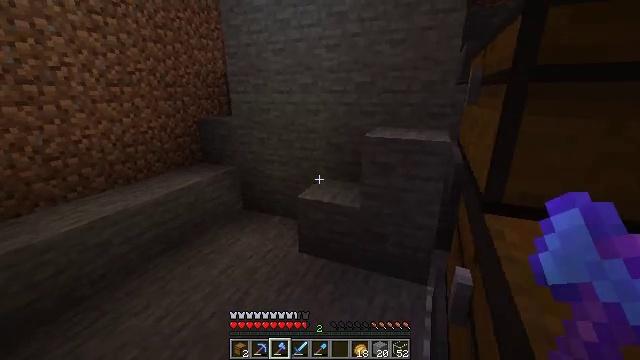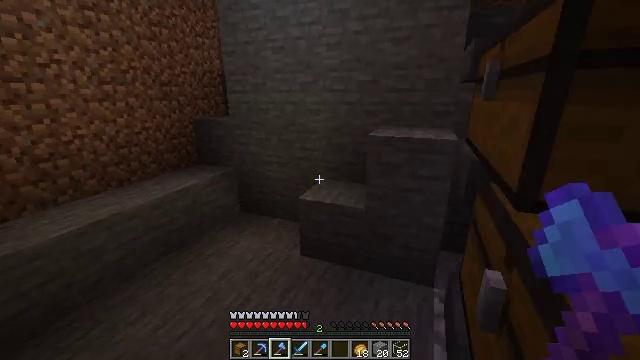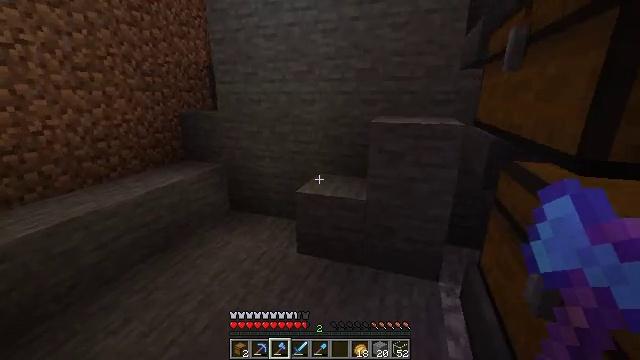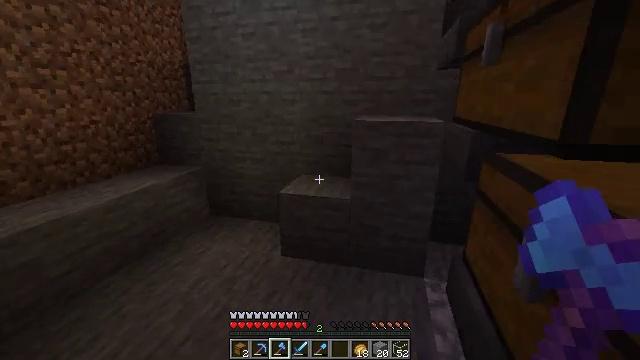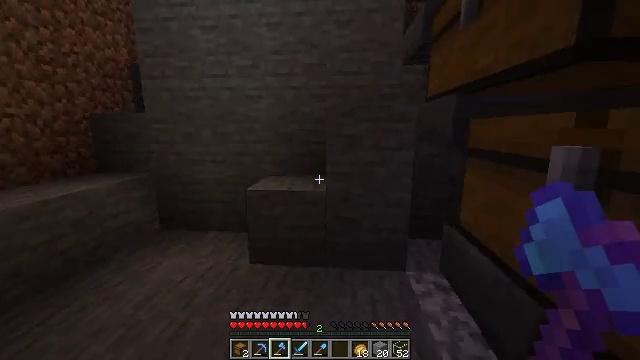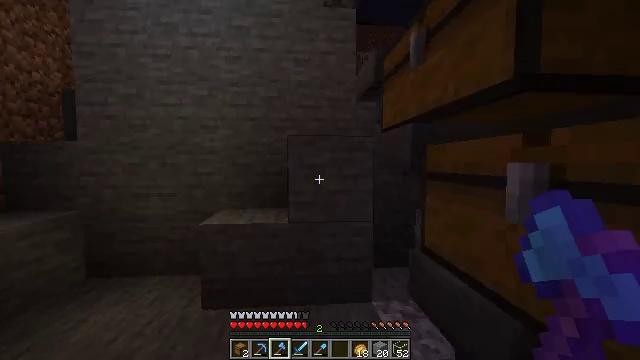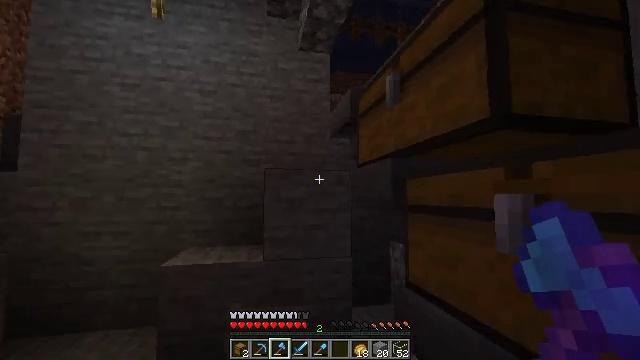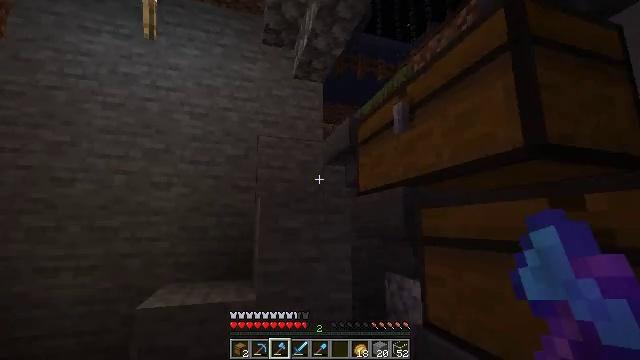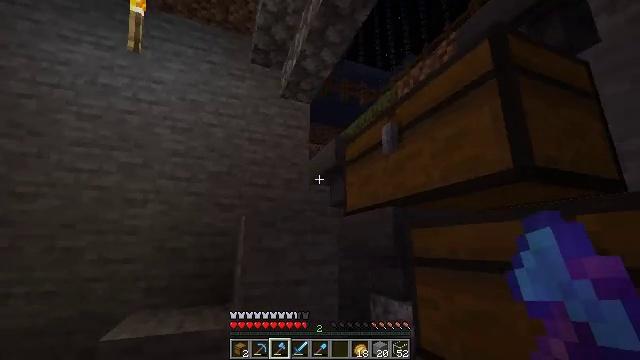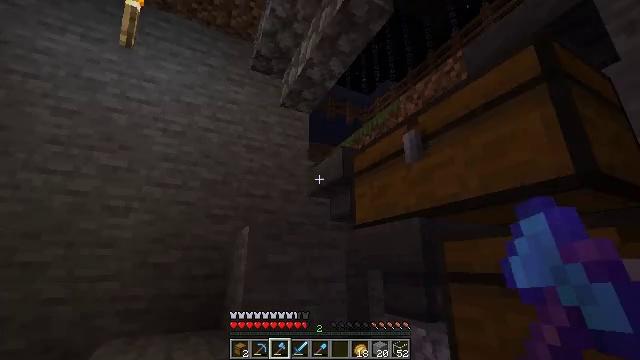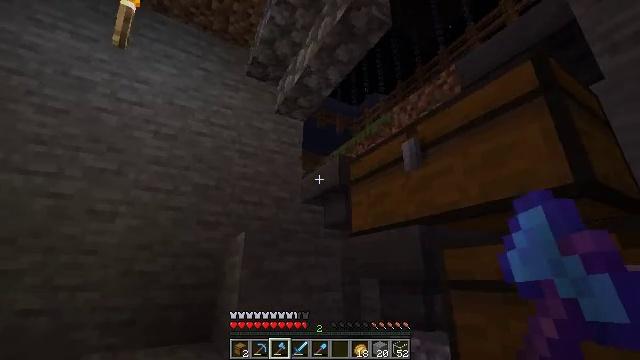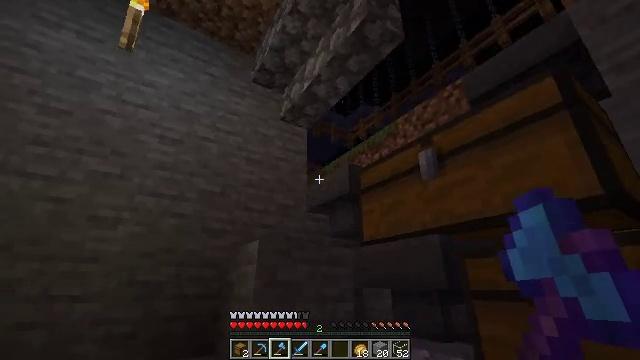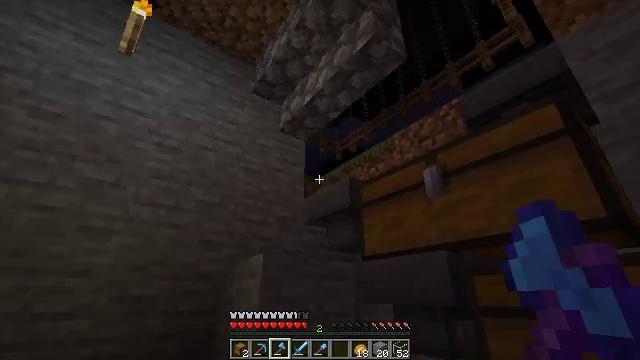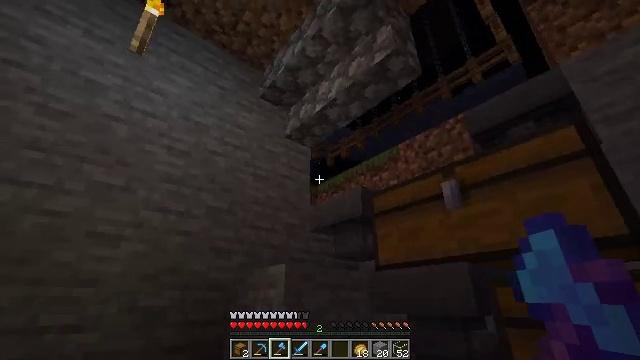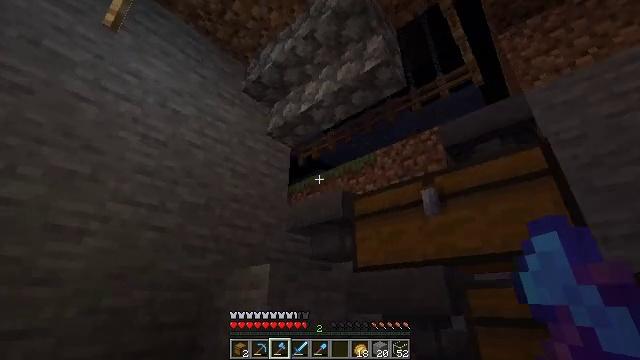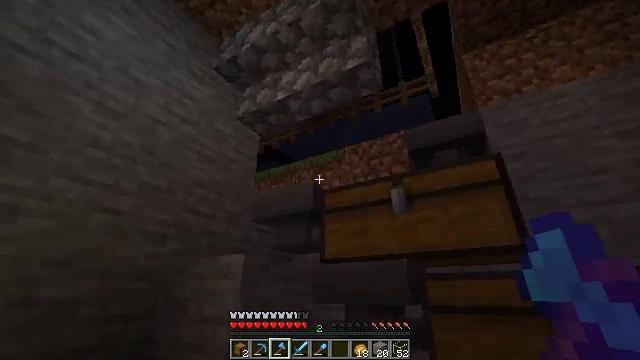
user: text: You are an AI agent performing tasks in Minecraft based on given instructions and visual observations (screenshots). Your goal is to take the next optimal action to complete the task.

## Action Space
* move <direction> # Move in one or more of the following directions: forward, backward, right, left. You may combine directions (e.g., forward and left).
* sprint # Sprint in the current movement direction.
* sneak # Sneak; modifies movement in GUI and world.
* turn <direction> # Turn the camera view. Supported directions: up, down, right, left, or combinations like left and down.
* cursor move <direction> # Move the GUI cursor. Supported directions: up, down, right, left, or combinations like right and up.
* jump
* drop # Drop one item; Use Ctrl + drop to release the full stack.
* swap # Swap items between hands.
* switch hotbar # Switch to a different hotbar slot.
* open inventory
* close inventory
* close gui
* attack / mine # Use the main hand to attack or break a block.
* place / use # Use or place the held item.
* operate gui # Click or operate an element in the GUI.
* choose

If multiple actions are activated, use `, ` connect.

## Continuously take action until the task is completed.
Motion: motion action
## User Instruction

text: Collect the hopper by mining it.
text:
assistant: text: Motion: move forward and move left, turn right
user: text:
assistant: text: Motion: move forward and move left, turn right
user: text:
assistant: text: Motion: move forward and move left, turn right
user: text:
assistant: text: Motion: move forward and move left, turn right and up
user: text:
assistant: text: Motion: move forward and move left, turn right and up
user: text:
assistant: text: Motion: move forward and move left, turn right and up
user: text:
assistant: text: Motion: move forward and move left, turn right and up
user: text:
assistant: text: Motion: move forward and move left, turn right and up
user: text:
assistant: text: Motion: move left, turn right and up
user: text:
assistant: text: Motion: move left, turn right and up
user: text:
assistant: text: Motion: move left, turn right and up
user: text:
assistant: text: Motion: move left, turn right and up
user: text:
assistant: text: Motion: move left, turn right and up
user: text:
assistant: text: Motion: move left, turn right
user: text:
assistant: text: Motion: move left, turn right and down
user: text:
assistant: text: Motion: move left, turn right and down
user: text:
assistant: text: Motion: move left, turn right and down
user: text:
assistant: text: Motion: move left, turn right and down
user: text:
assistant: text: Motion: move left, turn right
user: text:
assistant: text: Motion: move left, turn right and down
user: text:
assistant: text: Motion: move left, turn right and down
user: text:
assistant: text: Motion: turn right and down
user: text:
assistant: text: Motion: turn right
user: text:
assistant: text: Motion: turn right
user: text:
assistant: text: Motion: no_op
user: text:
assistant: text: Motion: no_op
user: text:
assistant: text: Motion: no_op
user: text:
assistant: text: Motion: move forward and move left, turn left and up
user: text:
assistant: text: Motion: move forward and move left, turn left and up
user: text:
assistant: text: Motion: move forward and move left, turn left and up